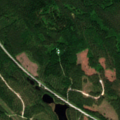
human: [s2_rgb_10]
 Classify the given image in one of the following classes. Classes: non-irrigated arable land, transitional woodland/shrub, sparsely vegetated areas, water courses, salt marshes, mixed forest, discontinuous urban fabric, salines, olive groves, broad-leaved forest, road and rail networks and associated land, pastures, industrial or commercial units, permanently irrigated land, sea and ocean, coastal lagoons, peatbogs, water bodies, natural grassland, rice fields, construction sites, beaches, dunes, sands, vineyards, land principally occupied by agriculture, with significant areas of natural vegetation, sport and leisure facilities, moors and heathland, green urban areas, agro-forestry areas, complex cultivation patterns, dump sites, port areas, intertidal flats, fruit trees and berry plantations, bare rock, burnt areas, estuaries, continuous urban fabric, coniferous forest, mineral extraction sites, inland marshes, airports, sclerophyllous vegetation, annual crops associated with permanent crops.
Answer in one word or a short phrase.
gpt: coniferous forest, mixed forest